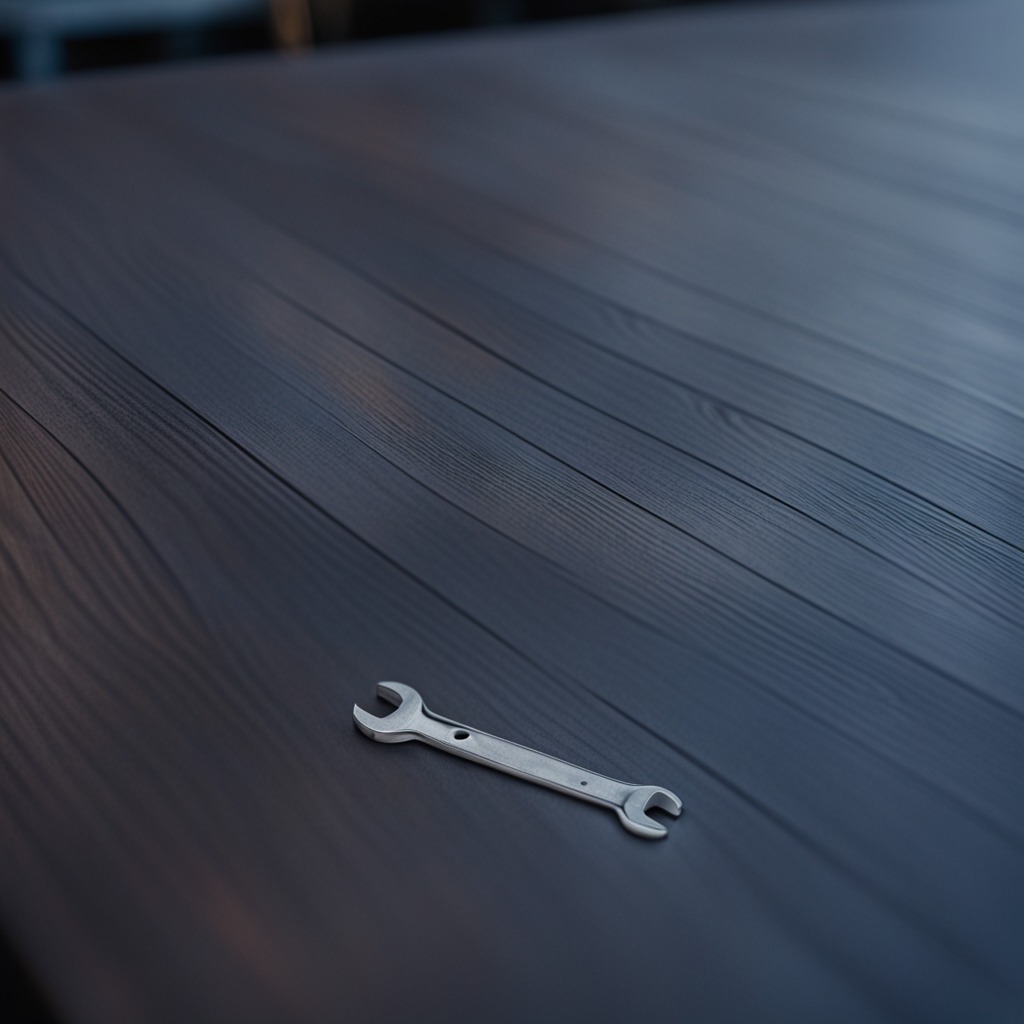
An old wrench is lying on an old table with faint burn marks in a small garage at twilight.